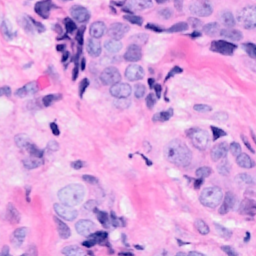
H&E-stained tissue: Breast